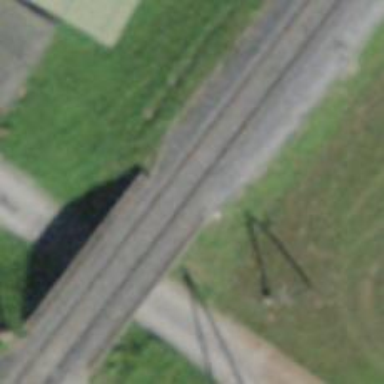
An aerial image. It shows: Single-track railway bridge with electrified contact line.